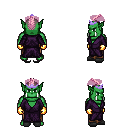
a pixel art fantasy rpg character, male body template, orc, green skin, purple robe, robe skirt, pink short mohawk hairstyle, purple tiara, gold gloves, gray slippers, four views (front, back, left, right), 2x2 character sprite sheet, small pixel art, hard edges, no anti-aliasing